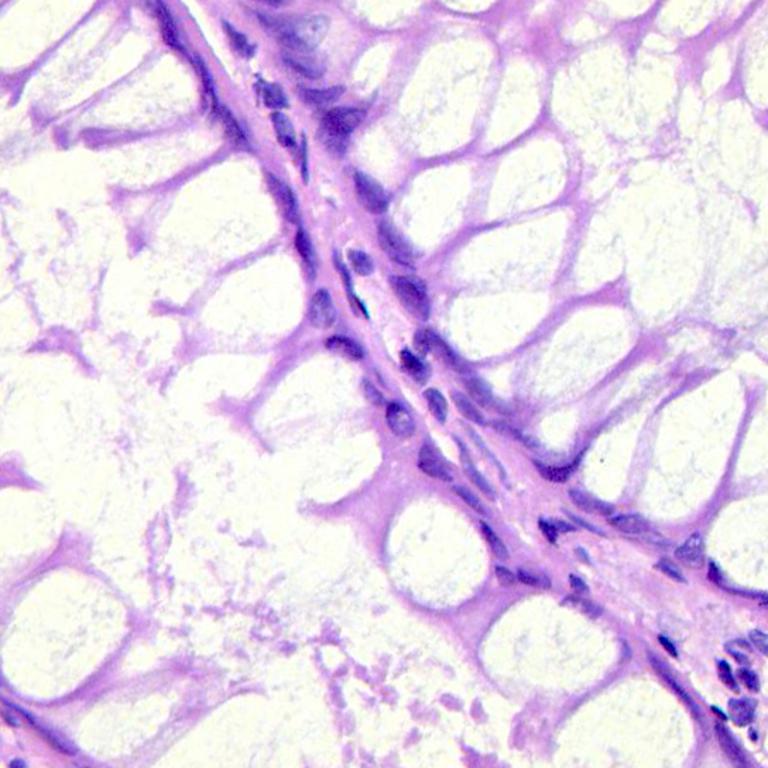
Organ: colon
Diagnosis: benign